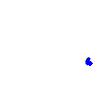
Particle: proton